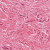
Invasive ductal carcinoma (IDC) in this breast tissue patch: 1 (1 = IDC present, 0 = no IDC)